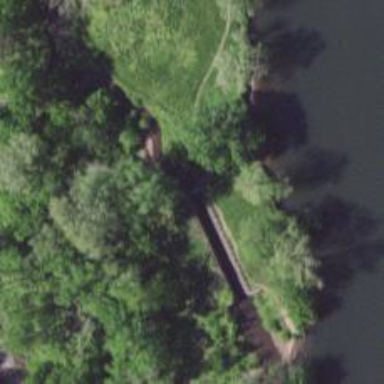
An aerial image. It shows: Lock gate on waterway.